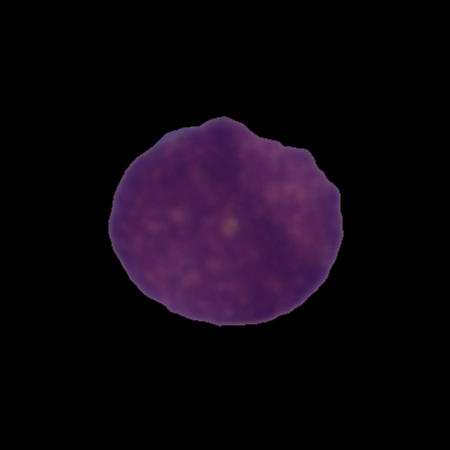
Label: healthy